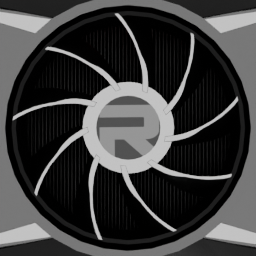
Label: electronics